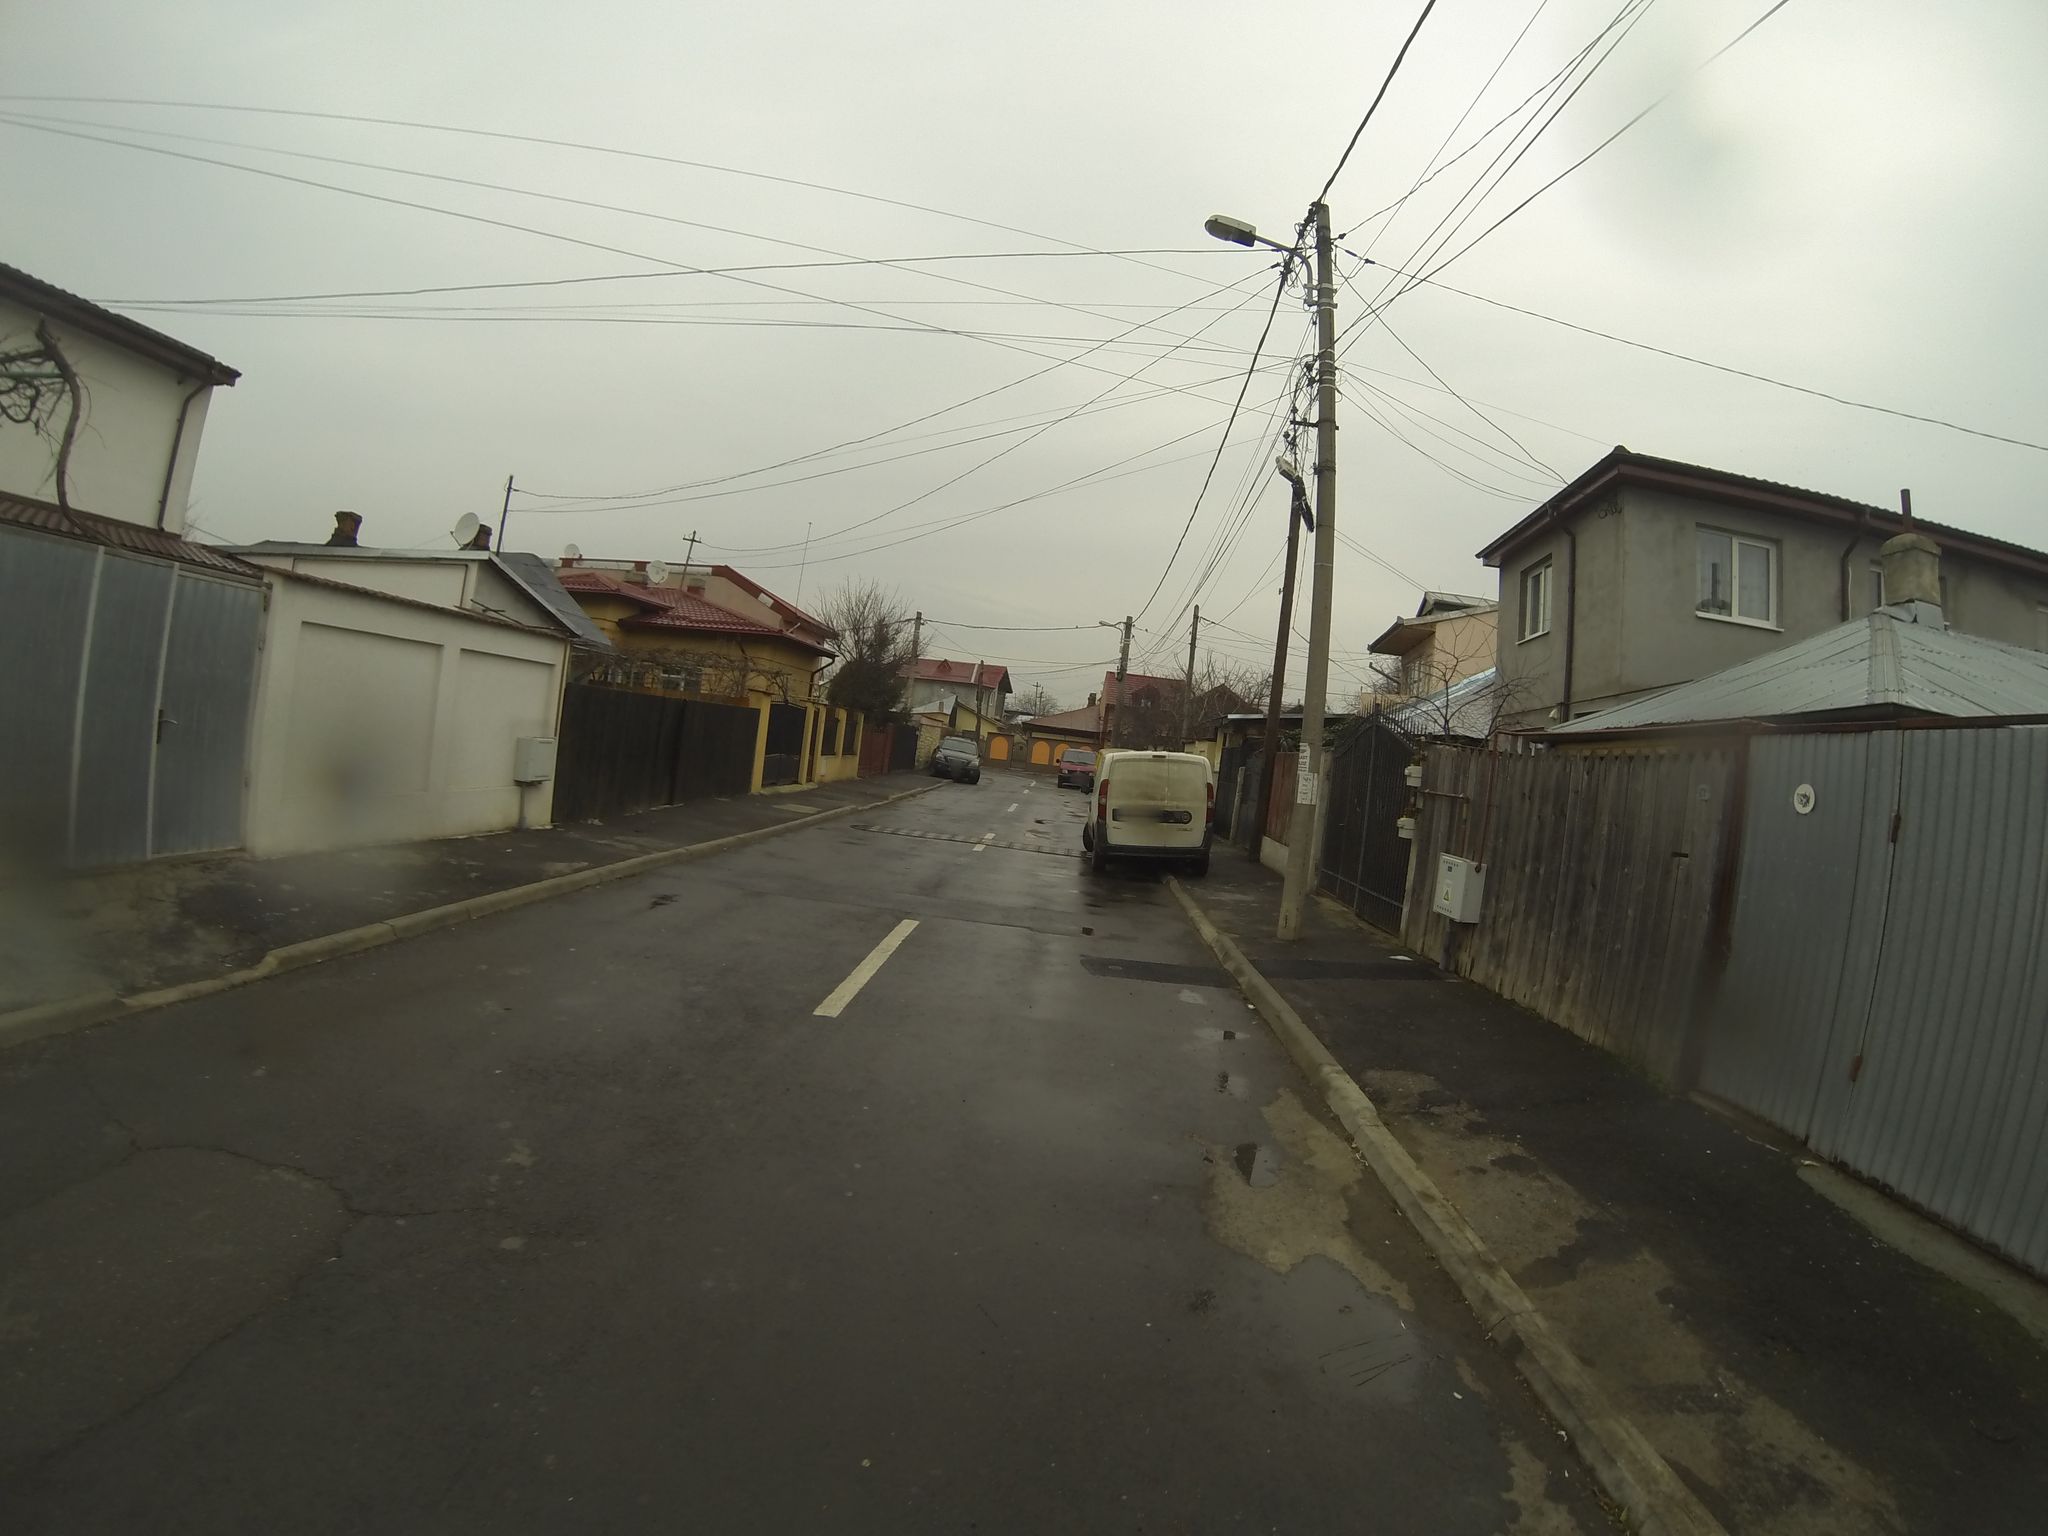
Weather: rainy
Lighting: day
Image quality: good
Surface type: driving surface
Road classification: residential
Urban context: urban centre
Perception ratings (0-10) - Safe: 4.39, Lively: 6.46, Beautiful: 2.86, Boring: 3.55, Depressing: 5.51, Wealthy: 1.24